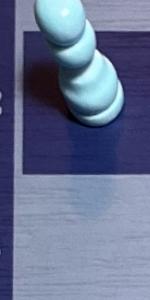
Label: Empty